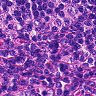
Metastatic tissue present: no